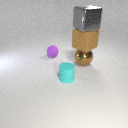
large brown metal sphere below large gray metal cube